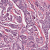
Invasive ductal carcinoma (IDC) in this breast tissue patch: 1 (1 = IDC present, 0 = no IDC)